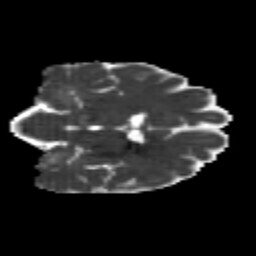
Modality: MD
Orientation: coronal
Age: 26
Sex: male
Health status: healthy
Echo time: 0.074 s